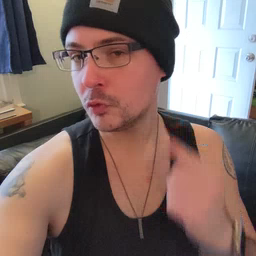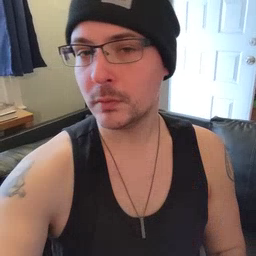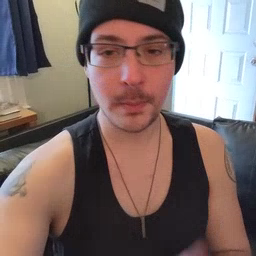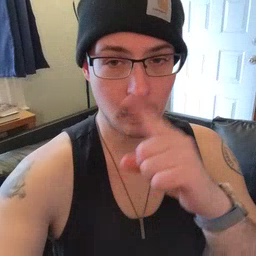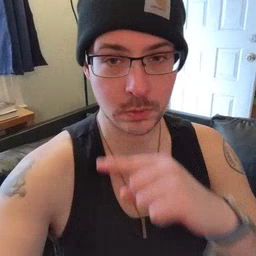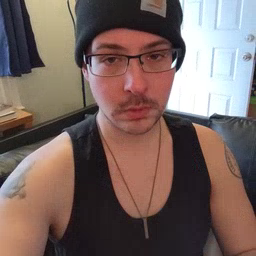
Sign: mouse